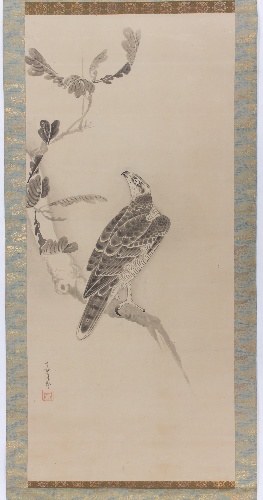
Title: 曽我二直庵筆　鷹図|Hawks
Artist: Soga Nichokuan
Artist bio: Japanese, active mid-17th century
Date: mid-17th century
Object type: Hanging scrolls
Classification: Paintings
Medium: Pair of hanging scrolls; ink on paper
Culture: Japan
Period: Edo period (1615–1868)
Dimensions: Image: 49 15/16 × 22 3/8 in. (126.8 × 56.8 cm)
Overall with mounting: 81 5/16 × 27 1/16 in. (206.5 × 68.7 cm)
Overall with knobs: 81 5/16 × 29 3/16 in. (206.5 × 74.1 cm)
Department: Asian Art
Credit line: Mary and Cheney Cowles Collection, Gift of Mary and Cheney Cowles, 2018
Accession year: 2018
Repository: Metropolitan Museum of Art, New York, NY
Tags: Hawks